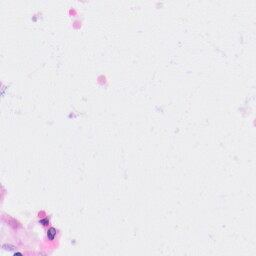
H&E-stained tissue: Kidney